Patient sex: M
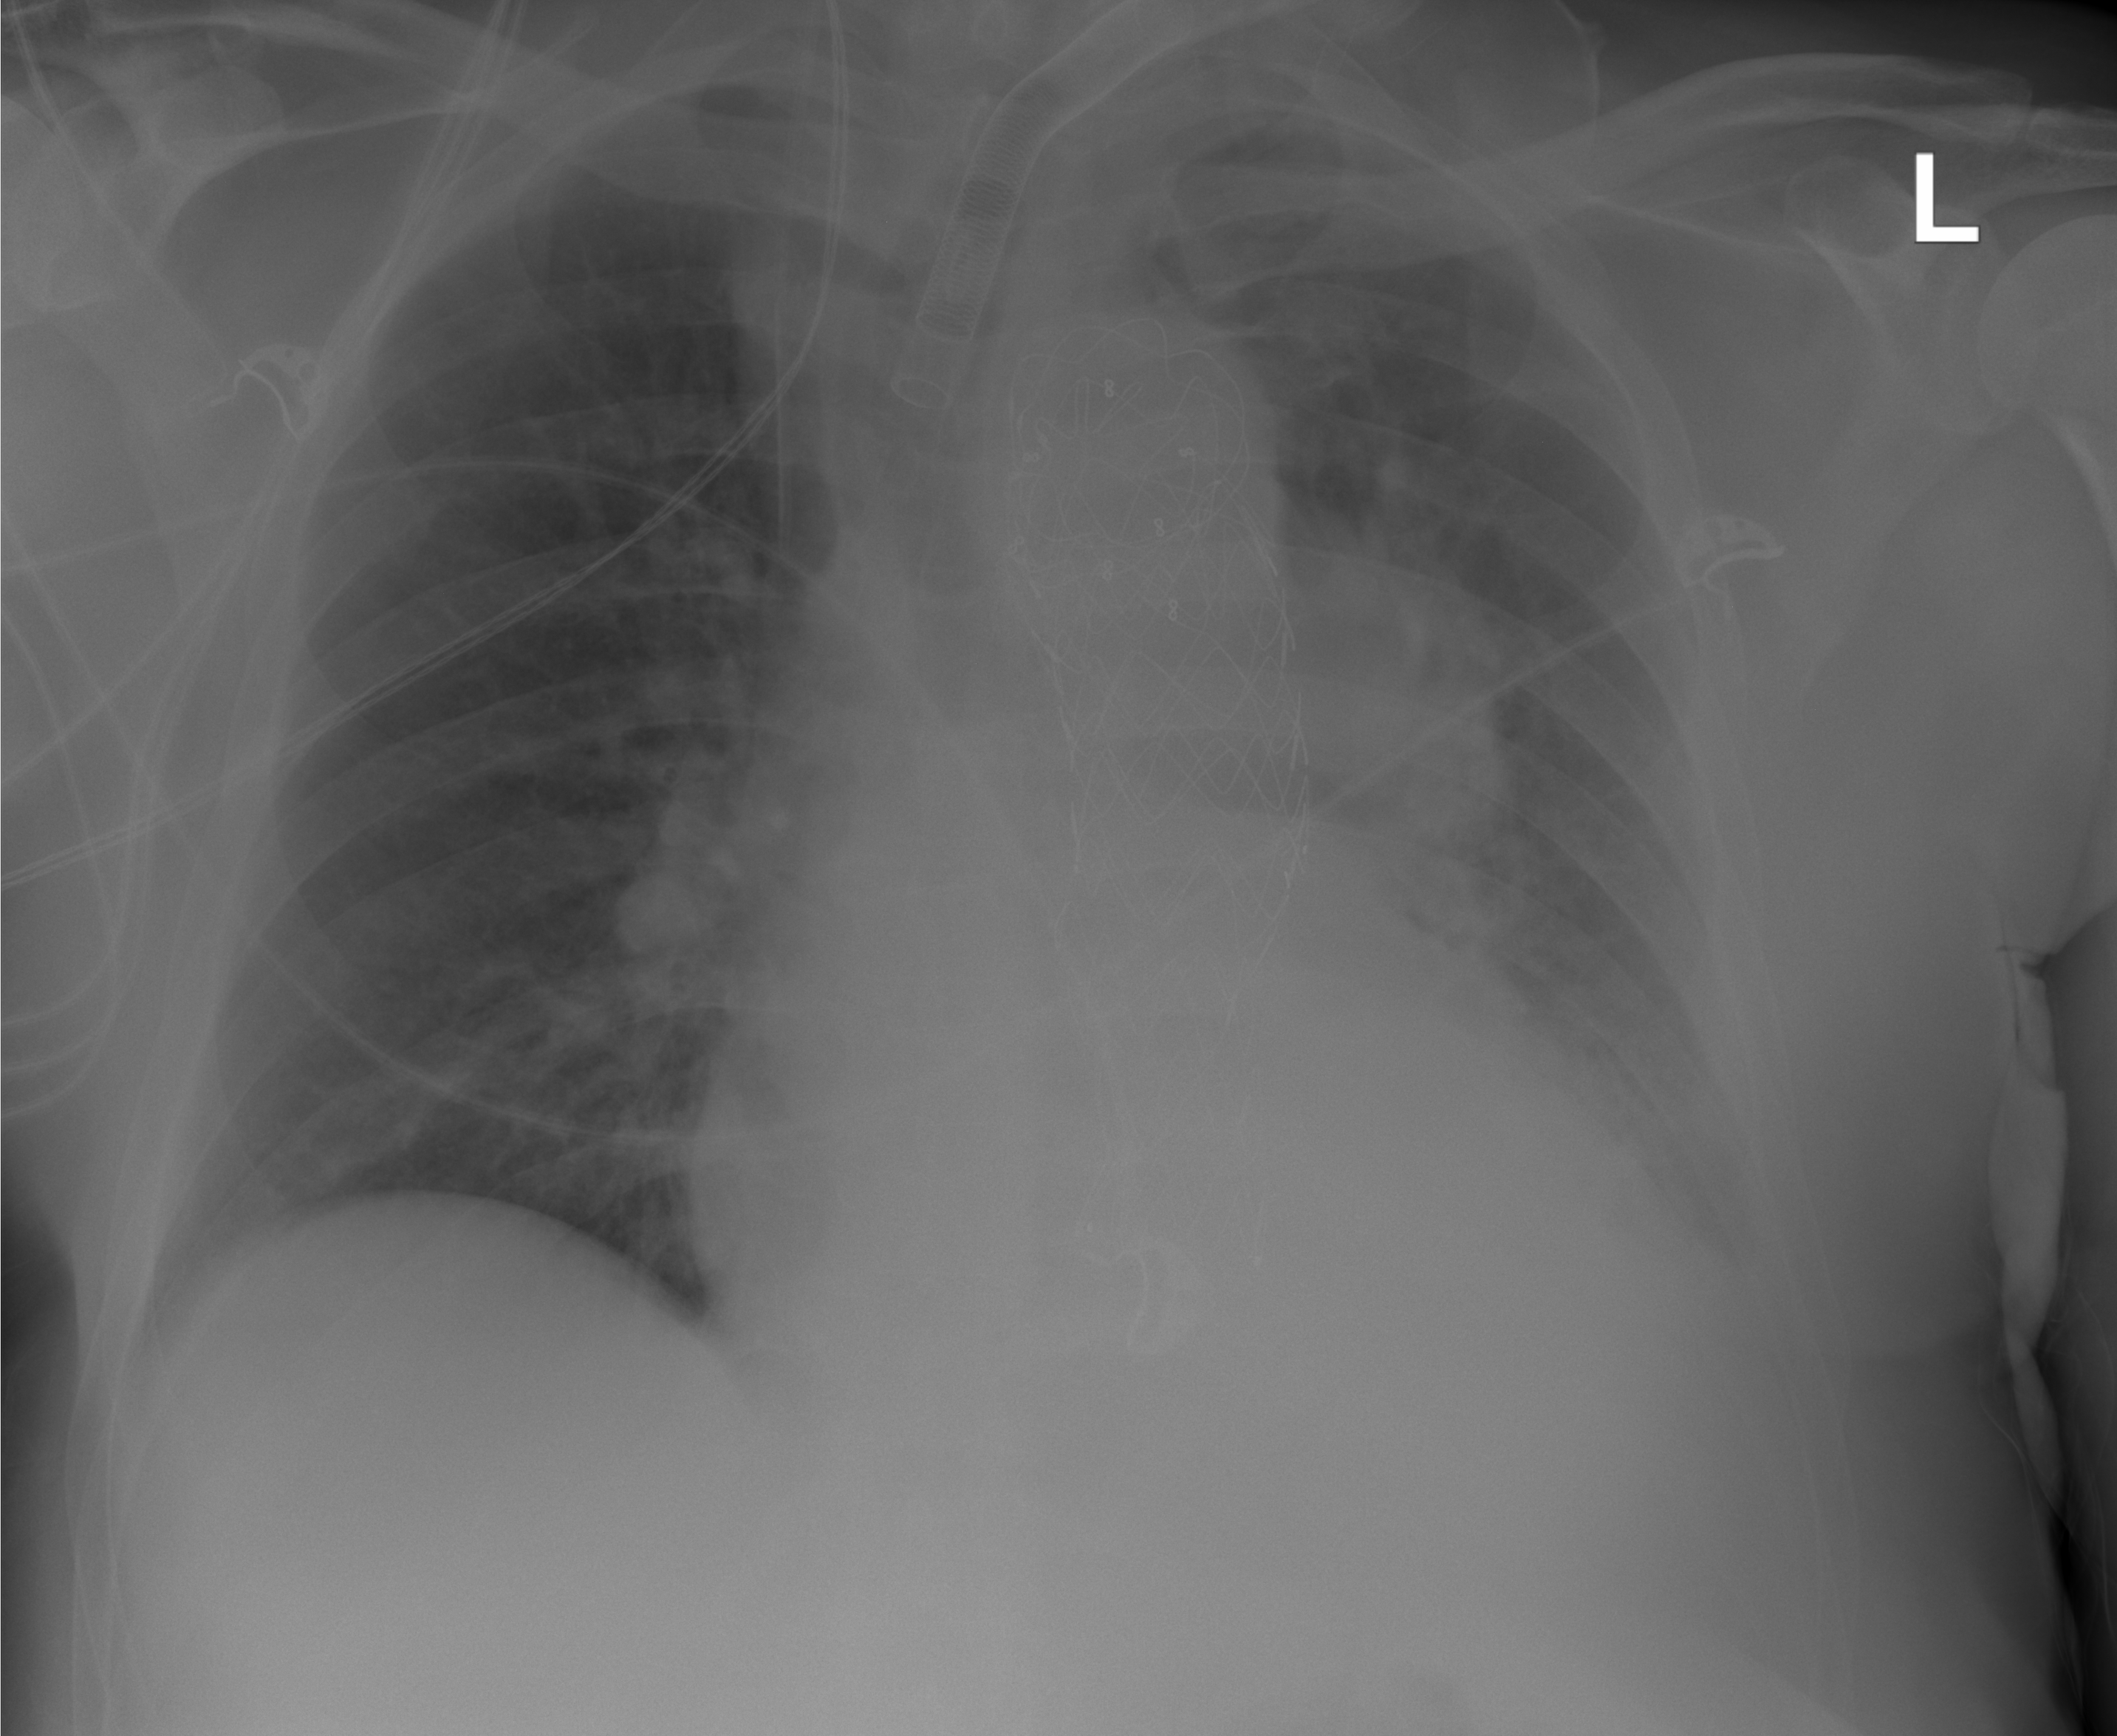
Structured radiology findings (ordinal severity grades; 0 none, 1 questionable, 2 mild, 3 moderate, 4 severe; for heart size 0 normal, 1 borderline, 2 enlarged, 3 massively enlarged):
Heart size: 2
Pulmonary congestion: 2
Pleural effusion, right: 0
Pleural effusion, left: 2
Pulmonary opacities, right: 1
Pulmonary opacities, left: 1
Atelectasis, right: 0
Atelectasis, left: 2